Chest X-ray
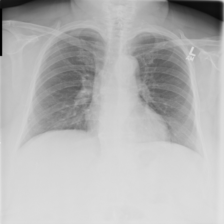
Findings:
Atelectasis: negative
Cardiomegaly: negative
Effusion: negative
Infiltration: negative
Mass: negative
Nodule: negative
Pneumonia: negative
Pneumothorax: negative
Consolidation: negative
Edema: negative
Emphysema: negative
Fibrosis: negative
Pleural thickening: negative
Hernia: negative